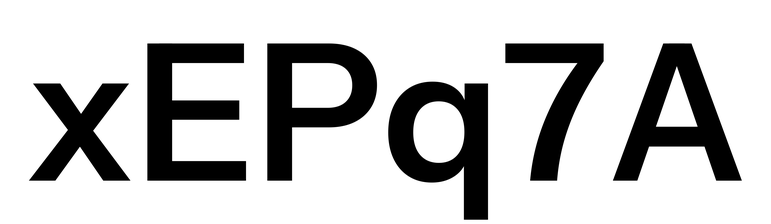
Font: InstrumentSans_SemiBold